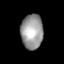
Tissue: lung
Cell type: Epithelial cells
Senescence score: 0.1964
Nuclear area (px): 756
Mean DAPI intensity: 153.315